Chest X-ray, PA view. Patient: 51 years old, sex M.
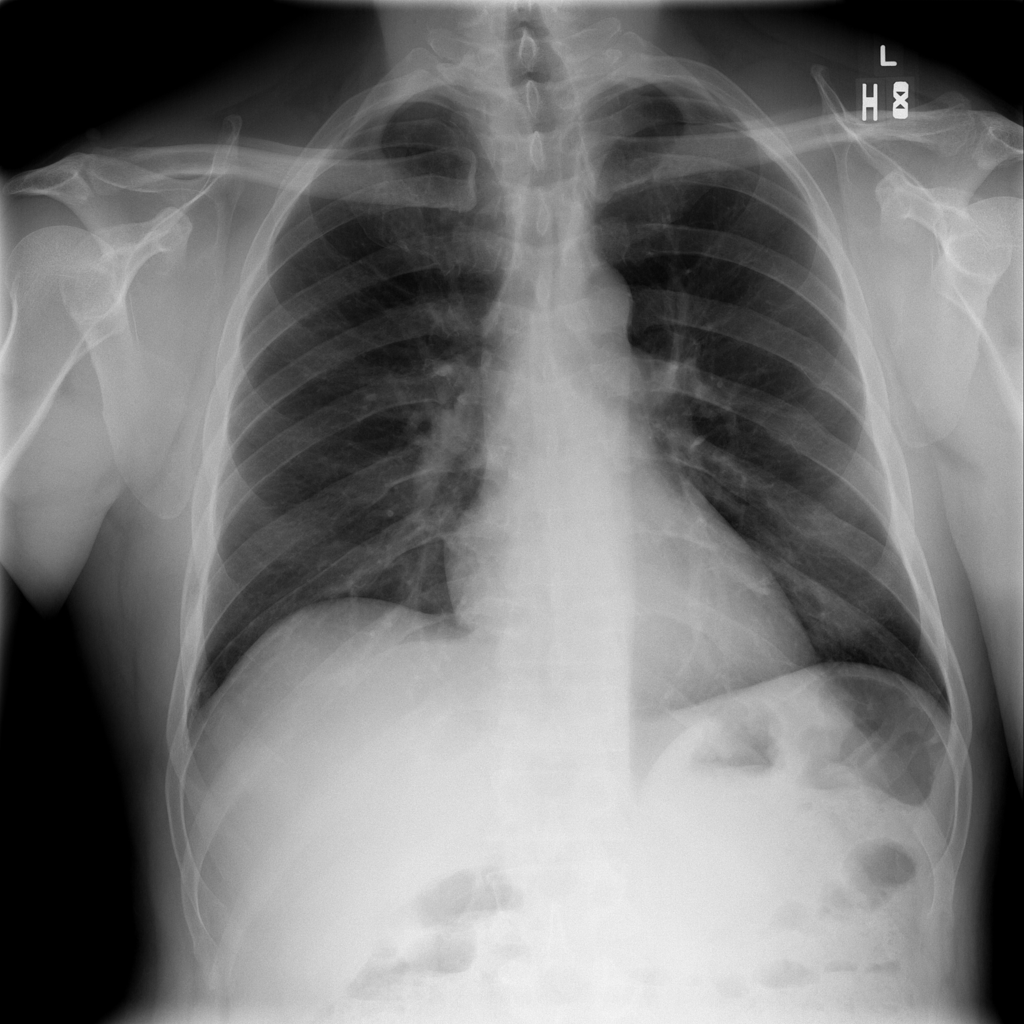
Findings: No Finding